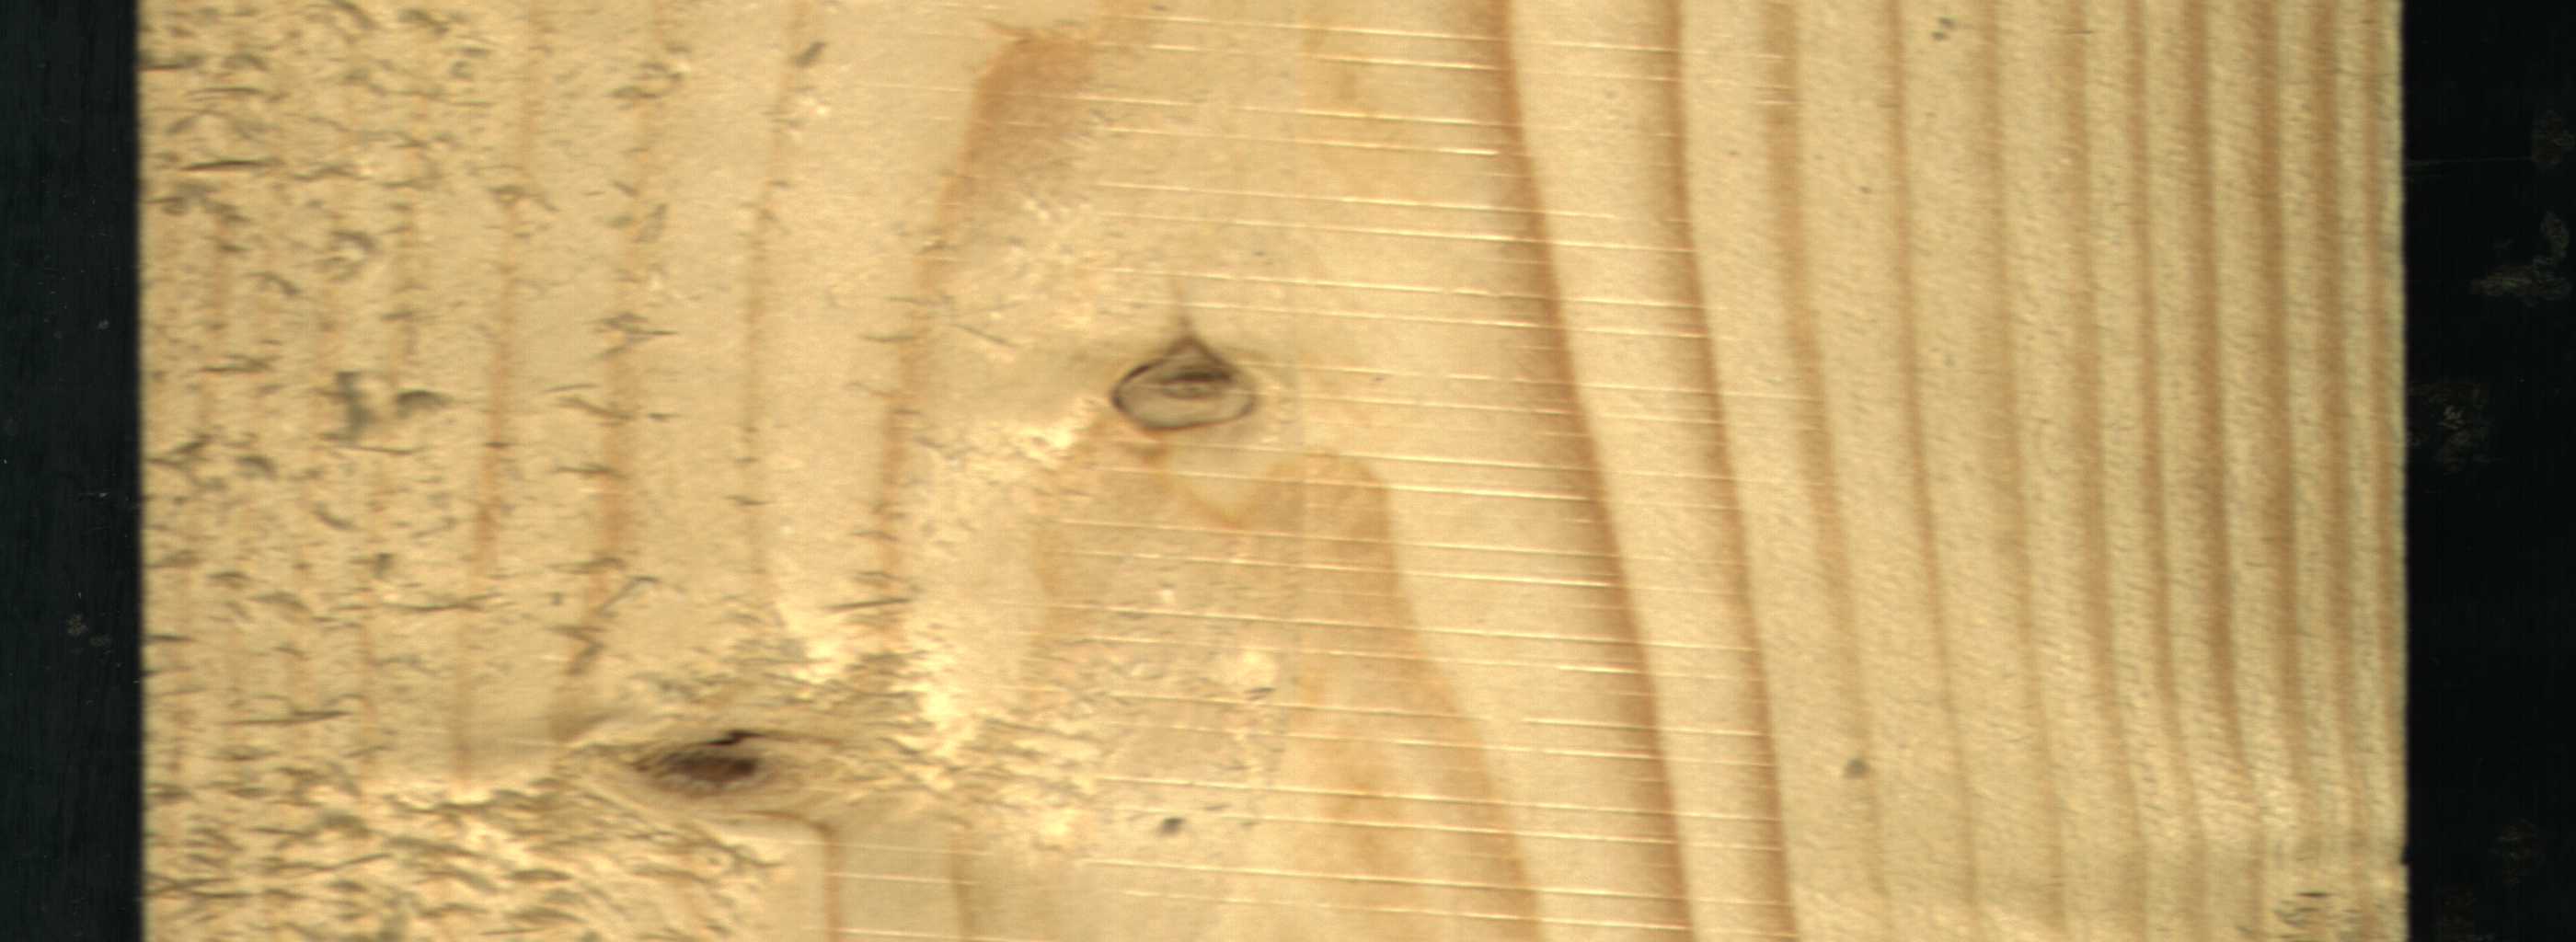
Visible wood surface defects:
Live_Knot
Live_Knot